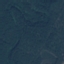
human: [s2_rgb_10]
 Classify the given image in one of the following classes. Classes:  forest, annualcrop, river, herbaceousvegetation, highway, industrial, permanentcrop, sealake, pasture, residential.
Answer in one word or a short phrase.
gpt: Forest